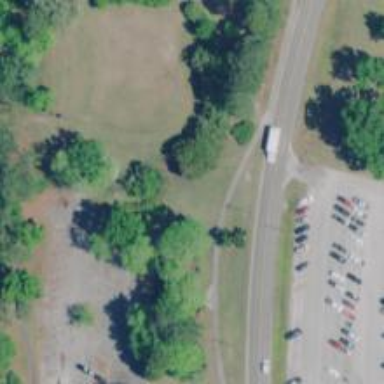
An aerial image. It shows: Path for both roads and golfers.